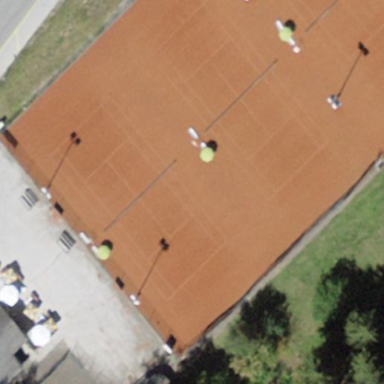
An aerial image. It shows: Tennis pitch with clay surface for leisure sports.